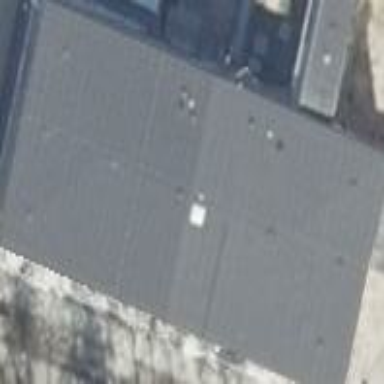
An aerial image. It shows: Flat-roofed school building.